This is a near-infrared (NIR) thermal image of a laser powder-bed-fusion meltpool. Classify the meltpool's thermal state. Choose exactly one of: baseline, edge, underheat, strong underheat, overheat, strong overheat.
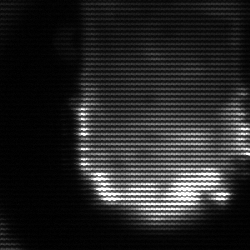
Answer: baseline